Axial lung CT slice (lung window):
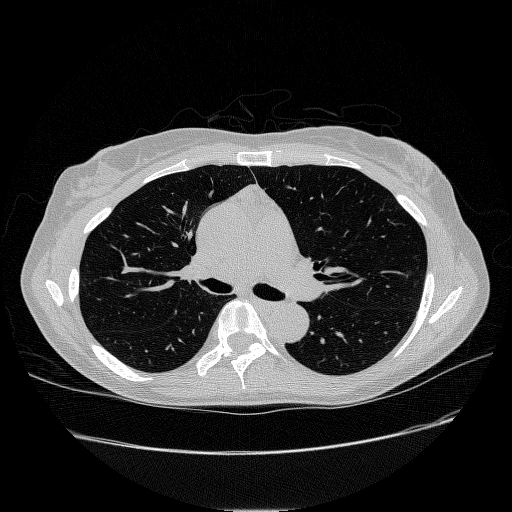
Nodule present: no